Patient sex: M
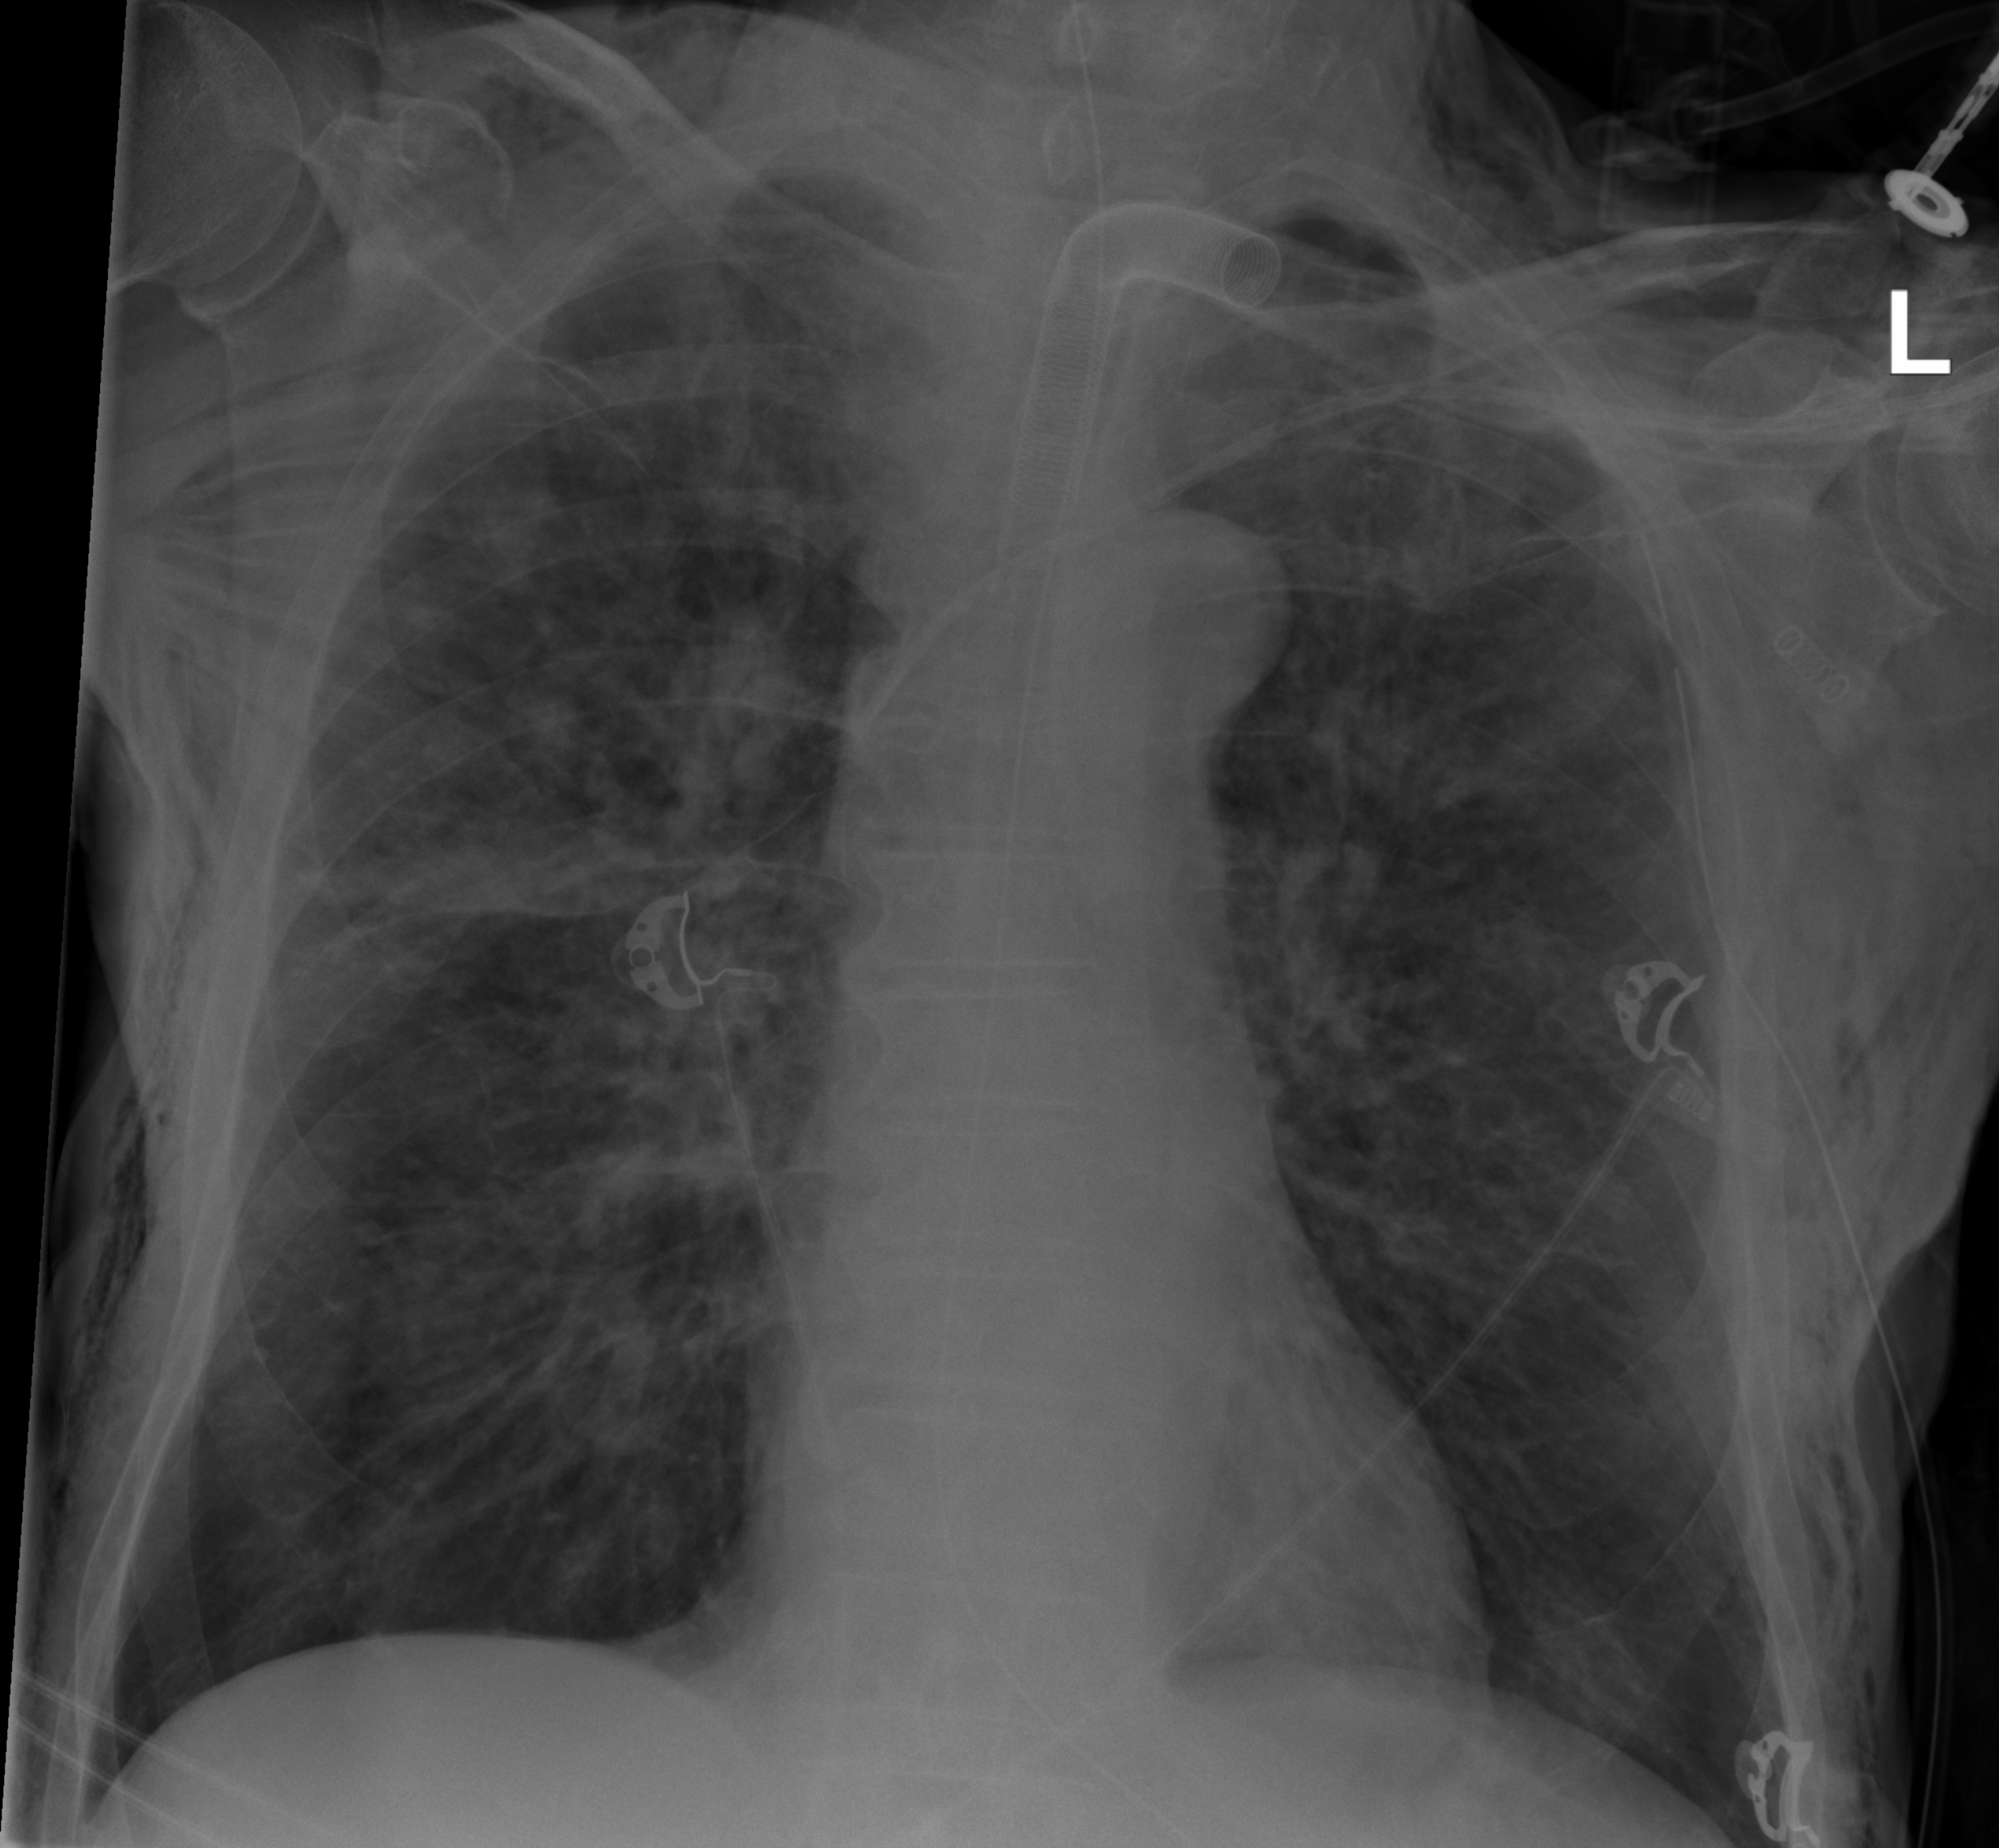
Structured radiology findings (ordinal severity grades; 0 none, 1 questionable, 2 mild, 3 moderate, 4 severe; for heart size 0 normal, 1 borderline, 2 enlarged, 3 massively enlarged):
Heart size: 0
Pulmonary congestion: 0
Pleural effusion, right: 0
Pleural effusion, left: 0
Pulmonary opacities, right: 2
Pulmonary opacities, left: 2
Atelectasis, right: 3
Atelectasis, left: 2